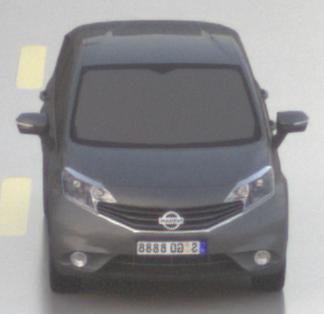
Make: Nissan
Model: Note 1.2
Detailed model: Note (E12) (10/13 - 12/16)
Model produced from: 2013/10
Model produced until: 2015/09
Doors: 5
Color: gray
Road condition: wet road
Daytime: sunrise or sunset
Contrast: low contrast